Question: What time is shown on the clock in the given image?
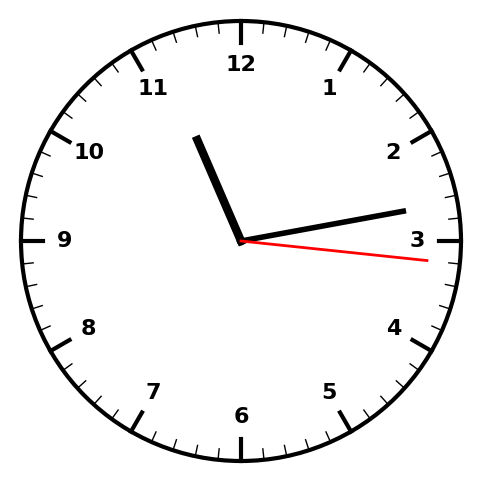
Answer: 11:13:16